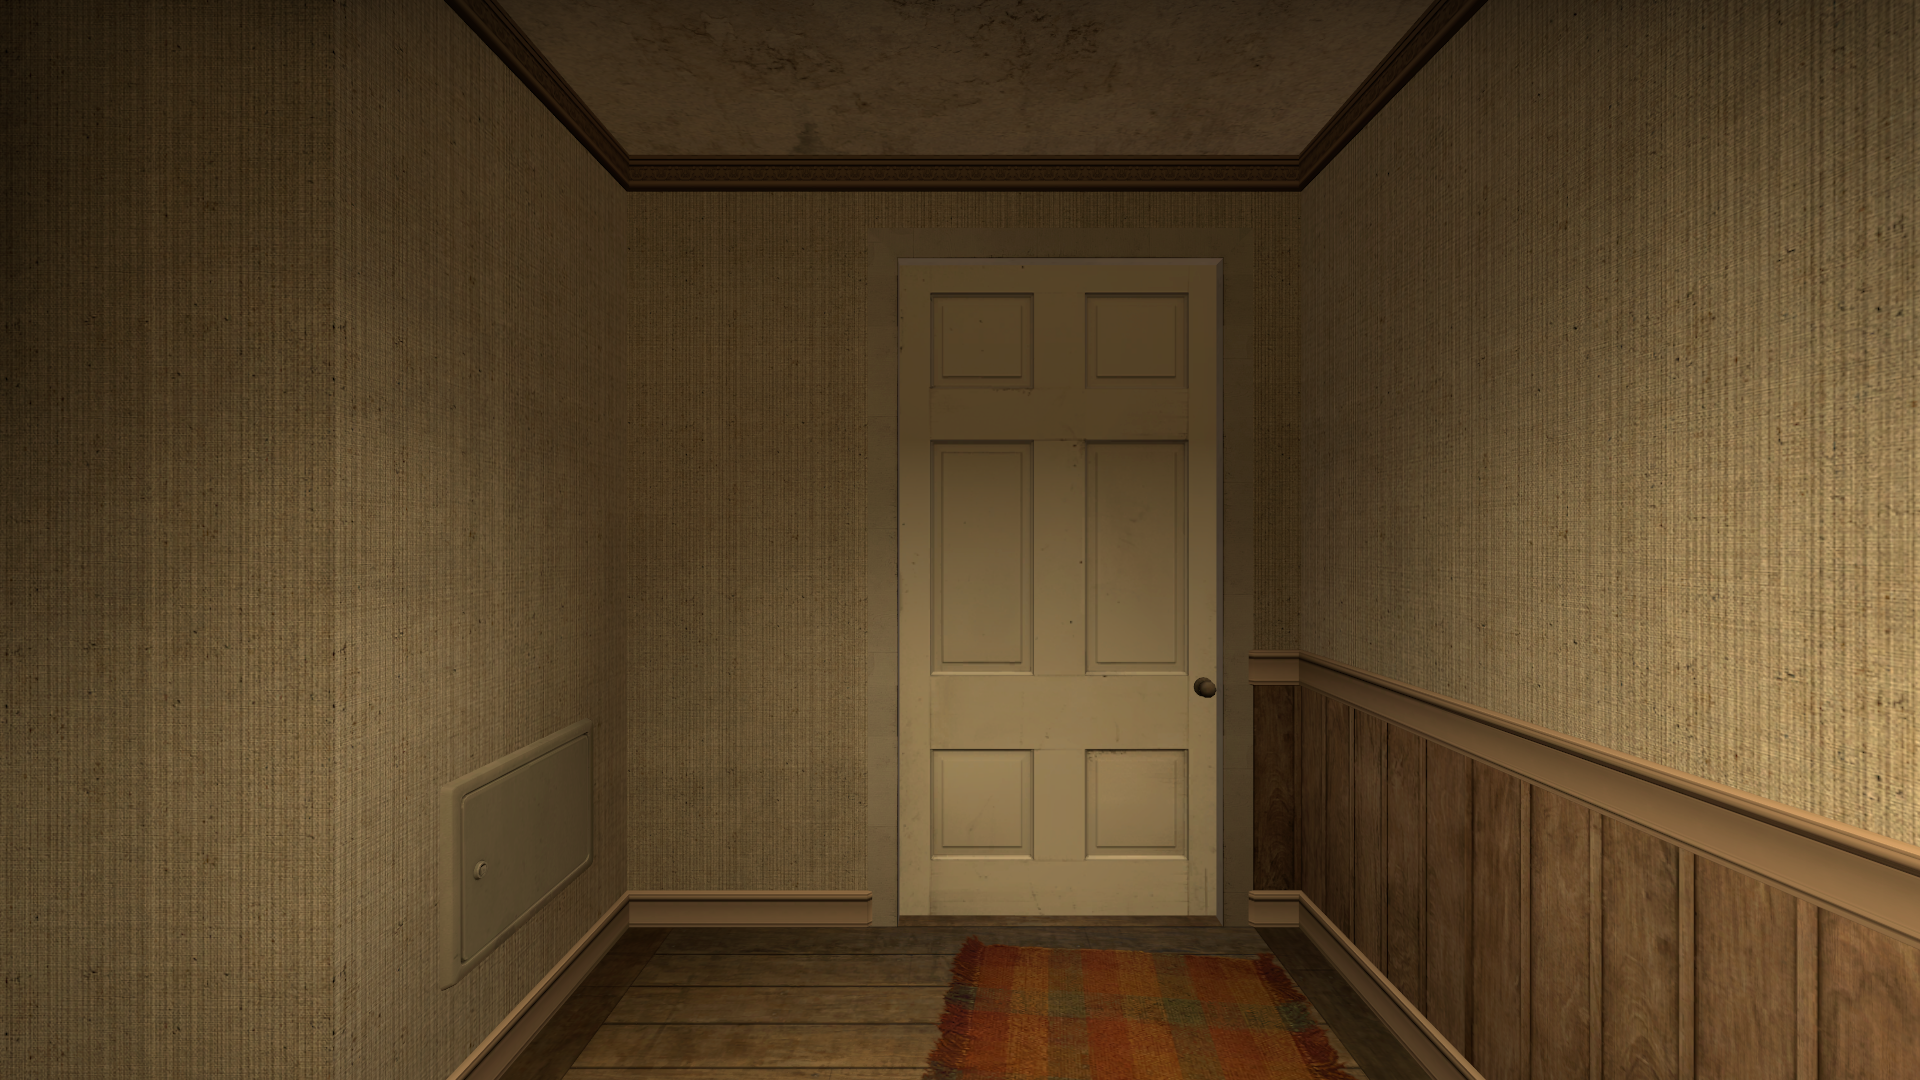
Map: de_inferno